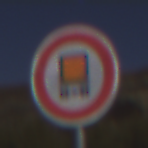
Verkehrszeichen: VerbotKennzeichnungspflichtigeKraftfahrzeugeGefaehrlicheGueter
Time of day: MorningAfternoon
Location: Outdoor (Nature)
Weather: Clear
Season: NotSpecified
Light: Natural